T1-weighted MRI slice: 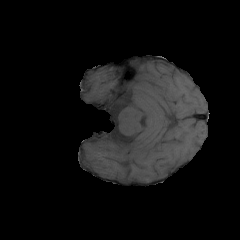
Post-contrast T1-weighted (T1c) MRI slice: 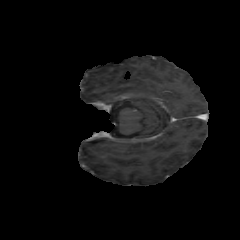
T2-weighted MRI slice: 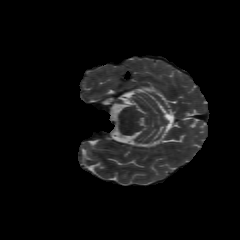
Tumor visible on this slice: no